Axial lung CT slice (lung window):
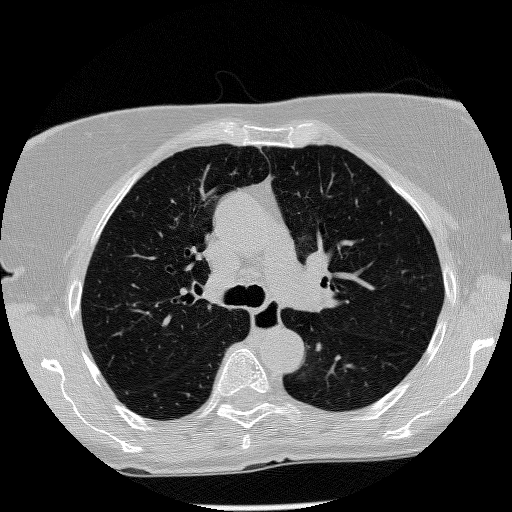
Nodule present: no